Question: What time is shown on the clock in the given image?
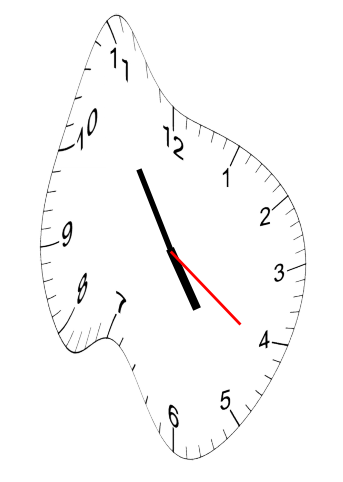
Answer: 04:54:21